Aerial crown-view tile of a tropical tree (Barro Colorado Island, Panama), acquired 20250217:
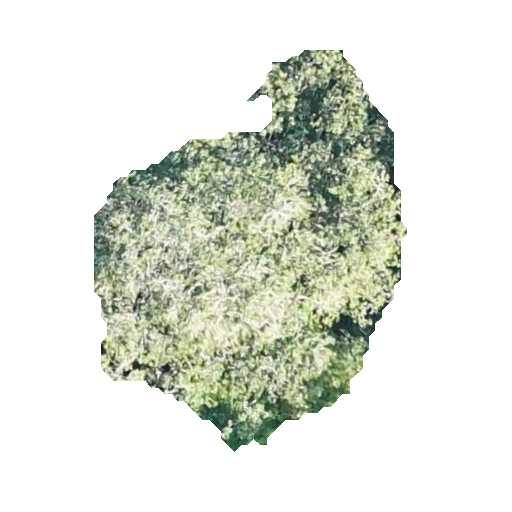
Species: Guapira myrtiflora
GBIF accepted scientific name: Guapira myrtiflora
Crown area: 122.033 m²